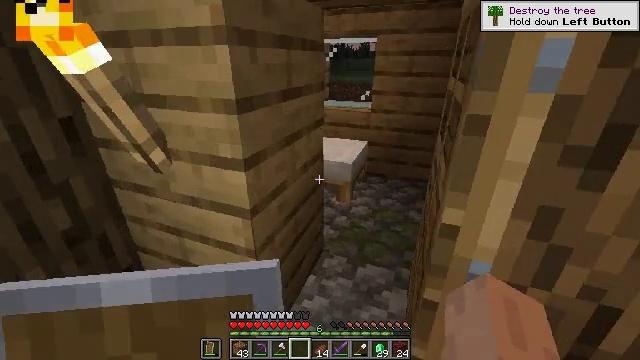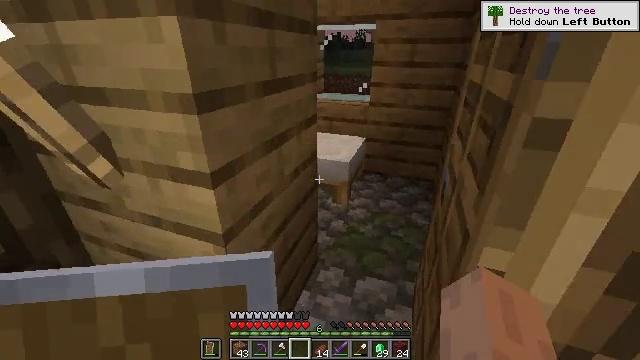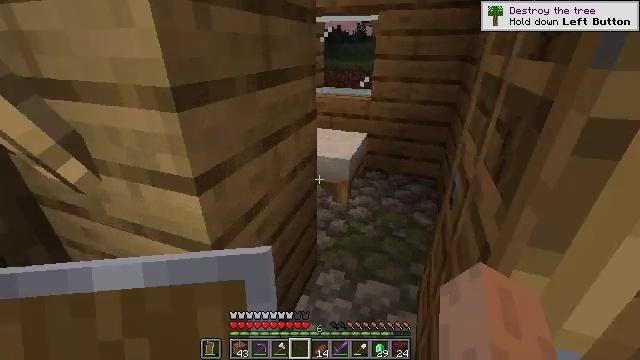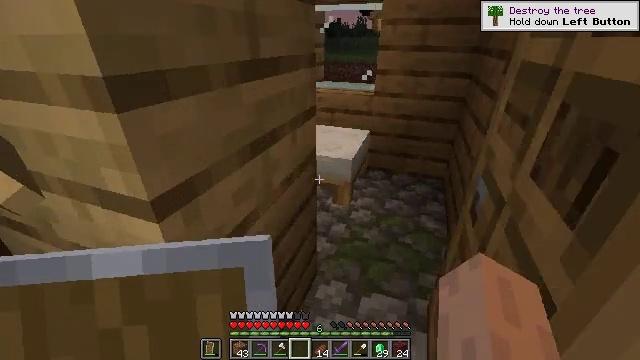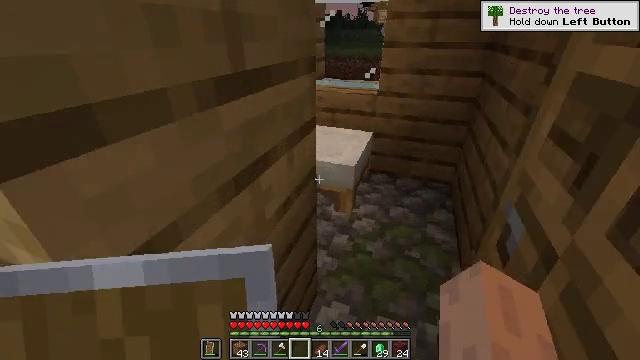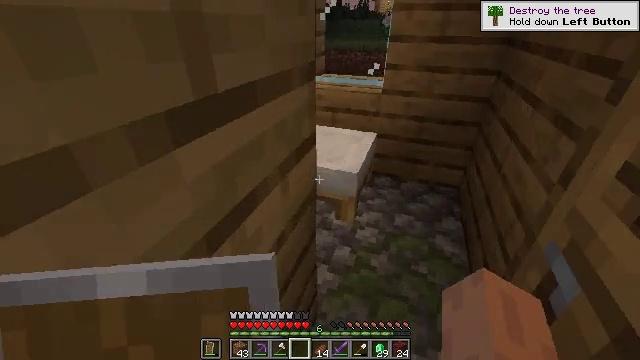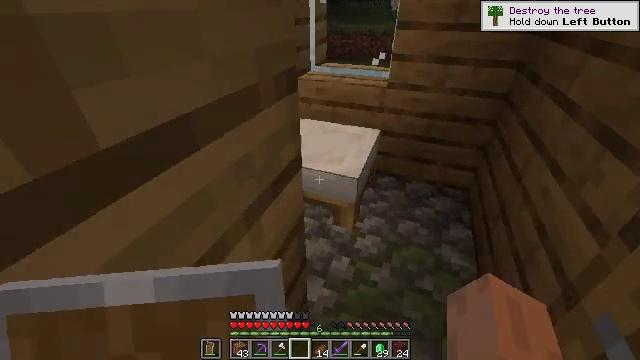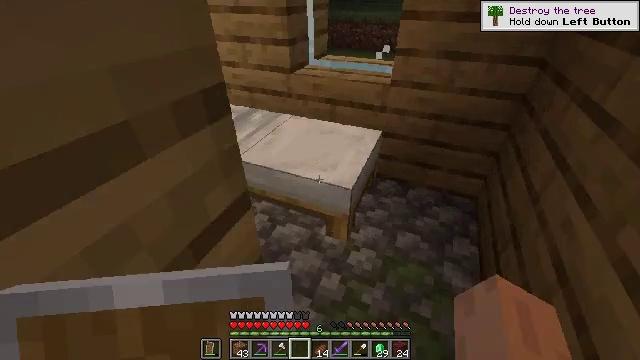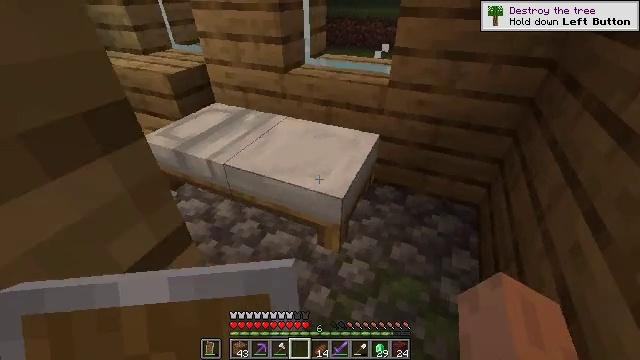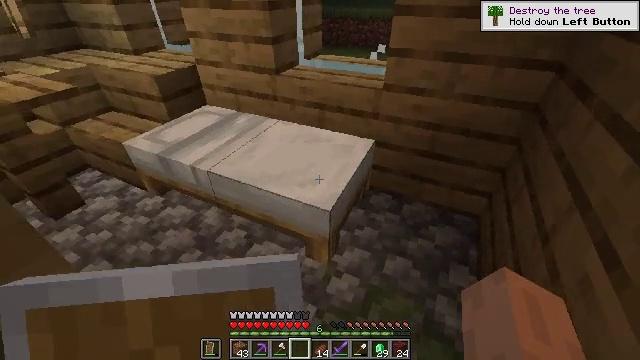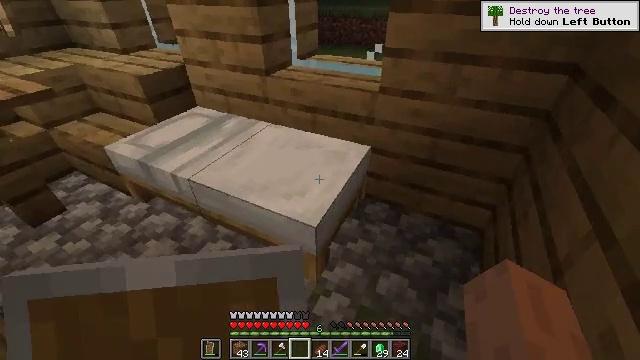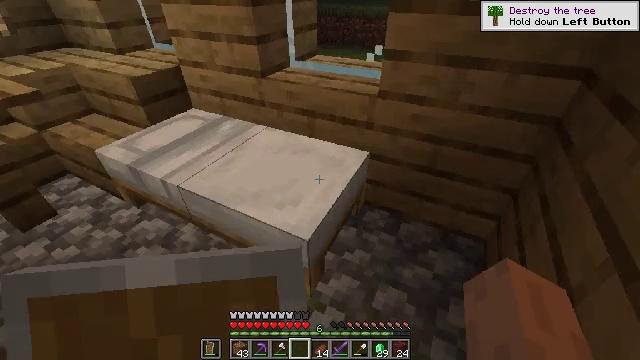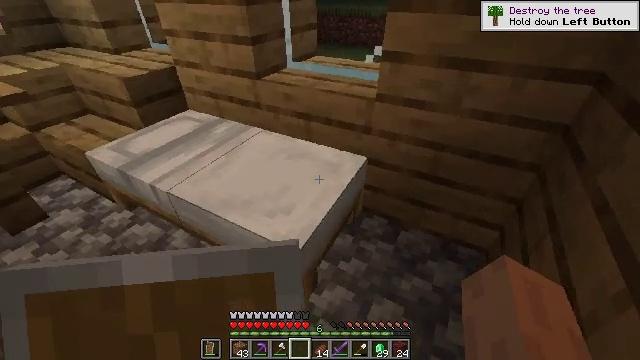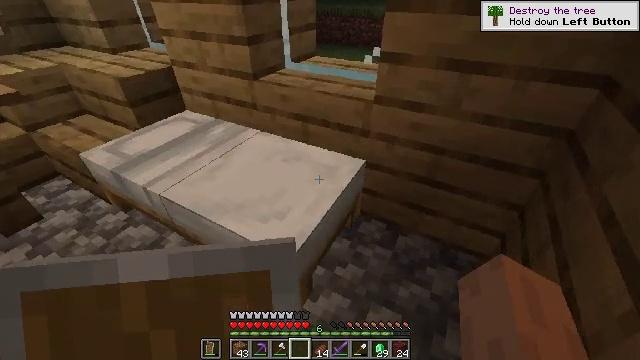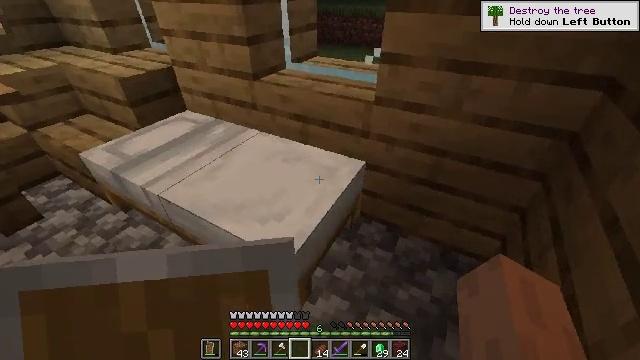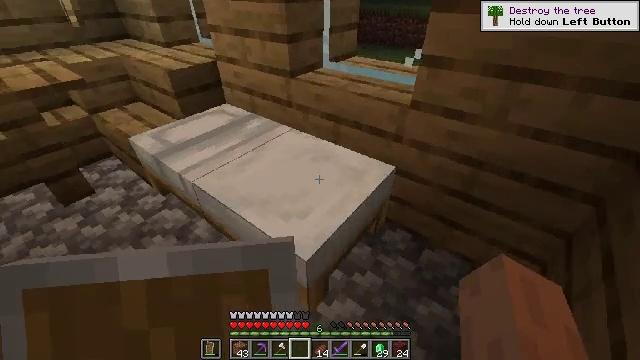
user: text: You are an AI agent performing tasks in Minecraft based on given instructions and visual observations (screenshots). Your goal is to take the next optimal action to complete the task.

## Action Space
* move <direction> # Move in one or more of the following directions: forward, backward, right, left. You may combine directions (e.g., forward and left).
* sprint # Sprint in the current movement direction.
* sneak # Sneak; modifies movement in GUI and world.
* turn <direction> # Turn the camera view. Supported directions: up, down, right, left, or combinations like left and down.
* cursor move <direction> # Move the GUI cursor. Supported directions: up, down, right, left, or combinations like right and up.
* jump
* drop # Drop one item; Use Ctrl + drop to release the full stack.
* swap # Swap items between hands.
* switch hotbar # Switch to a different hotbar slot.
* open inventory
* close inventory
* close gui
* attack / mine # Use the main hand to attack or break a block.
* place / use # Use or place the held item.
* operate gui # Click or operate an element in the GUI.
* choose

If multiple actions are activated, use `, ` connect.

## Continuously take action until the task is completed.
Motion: motion action
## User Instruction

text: Interact with the furnace to make netherite scrap.
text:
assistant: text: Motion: move forward, turn right and down
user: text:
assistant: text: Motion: move forward, turn down
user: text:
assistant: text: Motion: move forward, turn down
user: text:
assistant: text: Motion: move forward, turn down
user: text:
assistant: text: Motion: move forward, turn down
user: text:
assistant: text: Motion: move forward and move right, turn left and down
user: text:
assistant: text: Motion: move forward and move right, turn left and down
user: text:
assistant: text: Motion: move forward and move right, turn left
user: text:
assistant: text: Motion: move forward and move right, turn left
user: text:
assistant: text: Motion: move forward and move right, turn left
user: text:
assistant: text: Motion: no_op
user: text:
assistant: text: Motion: use / place
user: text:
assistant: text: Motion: use / place
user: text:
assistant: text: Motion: use / place
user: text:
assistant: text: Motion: turn left, use / place
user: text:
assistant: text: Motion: turn left
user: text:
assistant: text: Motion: turn left
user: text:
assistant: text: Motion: no_op
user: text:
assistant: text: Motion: no_op
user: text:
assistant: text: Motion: no_op
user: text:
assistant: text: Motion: no_op
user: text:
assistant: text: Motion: no_op
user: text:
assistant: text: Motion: no_op
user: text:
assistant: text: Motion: no_op
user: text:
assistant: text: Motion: no_op
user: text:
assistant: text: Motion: turn right and up
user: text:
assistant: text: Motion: no_op
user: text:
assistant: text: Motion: no_op
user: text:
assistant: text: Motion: no_op
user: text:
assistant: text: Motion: no_op